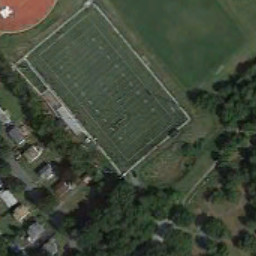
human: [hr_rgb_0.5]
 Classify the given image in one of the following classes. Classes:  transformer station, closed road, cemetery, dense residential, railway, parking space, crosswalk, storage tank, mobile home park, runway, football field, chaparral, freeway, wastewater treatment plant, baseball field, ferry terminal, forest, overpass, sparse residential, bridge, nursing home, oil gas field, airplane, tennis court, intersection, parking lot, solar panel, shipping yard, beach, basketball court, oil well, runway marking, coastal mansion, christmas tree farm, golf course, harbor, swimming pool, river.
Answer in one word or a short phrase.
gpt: football field